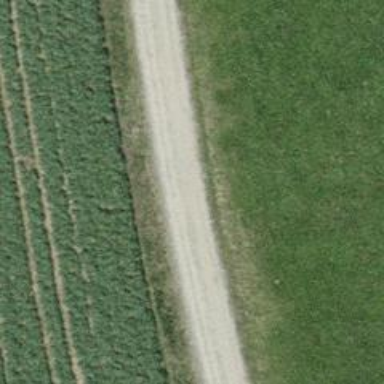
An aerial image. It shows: Gravel track with grade2 quality.